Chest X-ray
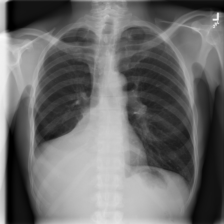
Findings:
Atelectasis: positive
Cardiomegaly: negative
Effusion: negative
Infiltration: negative
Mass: negative
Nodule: negative
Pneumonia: negative
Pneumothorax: negative
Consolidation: negative
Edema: negative
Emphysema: negative
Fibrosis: negative
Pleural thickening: negative
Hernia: negative